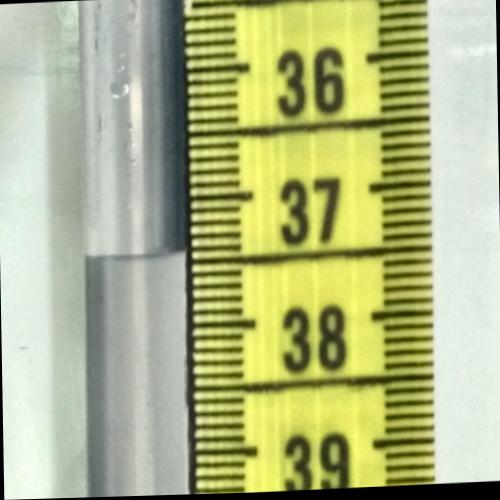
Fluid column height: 37.4 cm